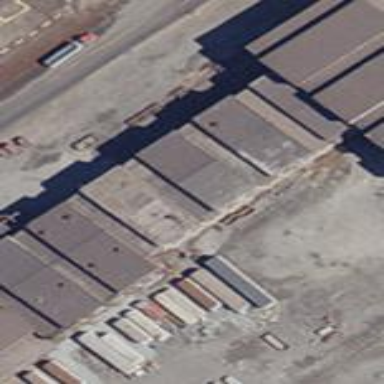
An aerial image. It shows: Industrial building.